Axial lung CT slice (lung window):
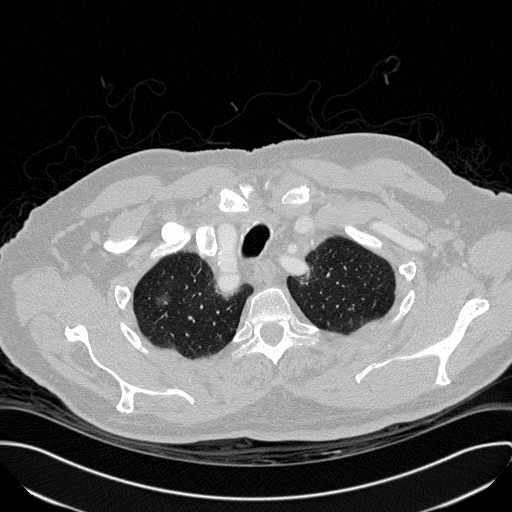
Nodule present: yes
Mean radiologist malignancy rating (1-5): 3.25